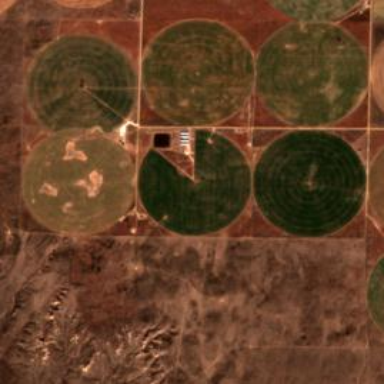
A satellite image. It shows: Farmland with pivot irrigation system.